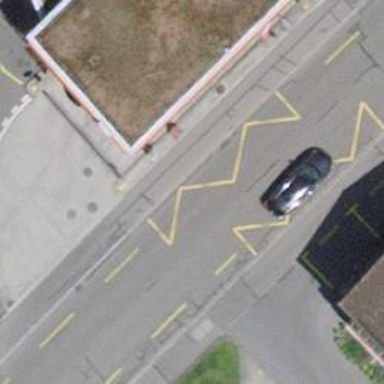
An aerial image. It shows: Bus stop with platform for public transport.